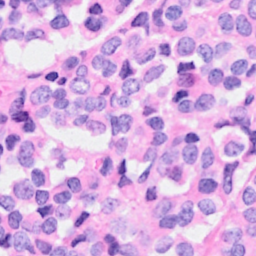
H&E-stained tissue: Breast